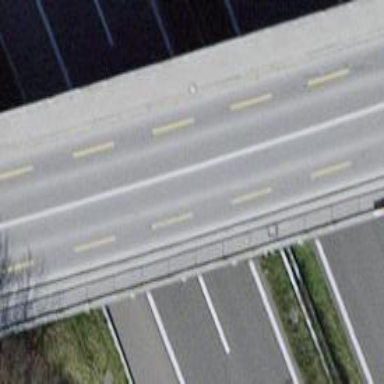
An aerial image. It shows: Bridge with asphalt cycleway lane.